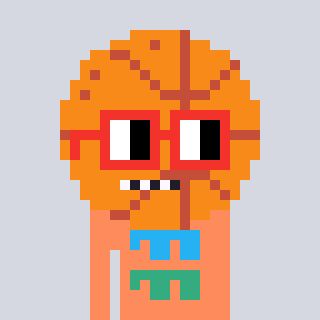
a pixel art character with square red glasses, a basketball-shaped head and a peachy-colored body on a cool background